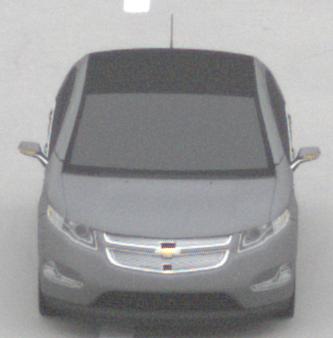
Make: Chevrolet
Model: Volt
Detailed model: Volt
Model produced from: 2011/11
Model produced until: 2014/08
Doors: 5
Color: gray
Road condition: dry road
Daytime: midday
Contrast: low contrast